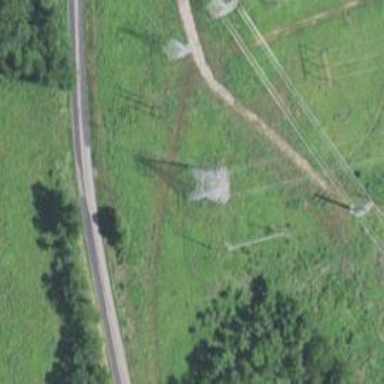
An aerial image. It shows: Lattice structure tower used for power transmission.